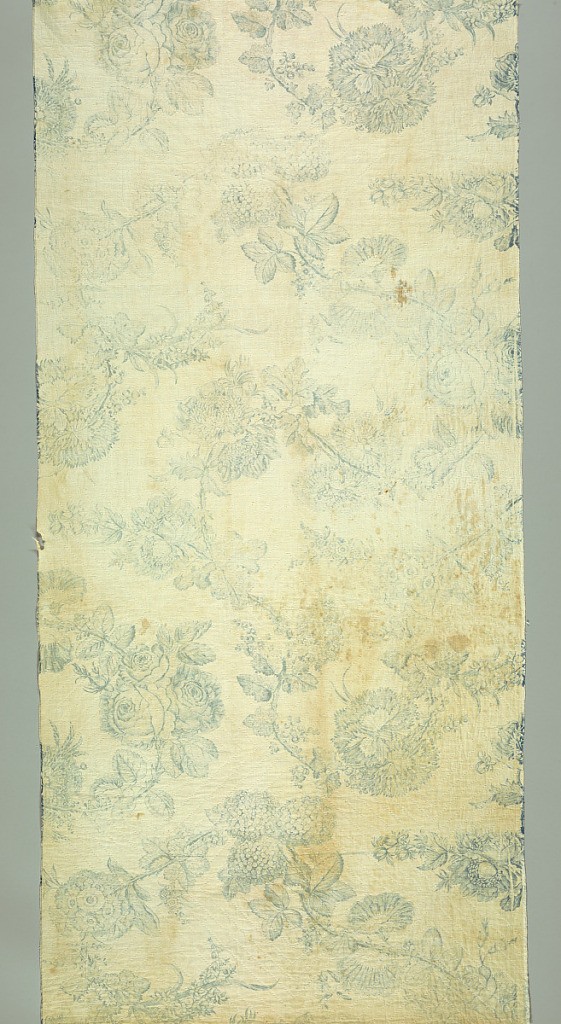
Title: Large Flowers
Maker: Bromley Hall, Middlesex, England, 1712–1763
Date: designed 1765–1770, printed after 1774
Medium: cotton Technique: printed by engraved plate on plain weave
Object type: Fragment
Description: Swirling branches of large flowers including carnations and hydrangeas. In blue on white. Very faded.